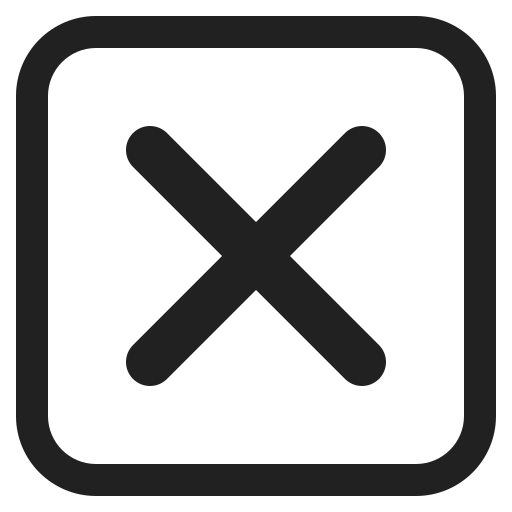
cross mark button high contrast